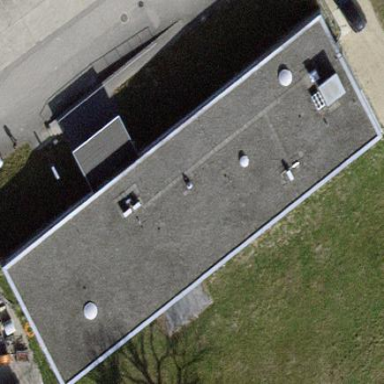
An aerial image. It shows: Commercial building.